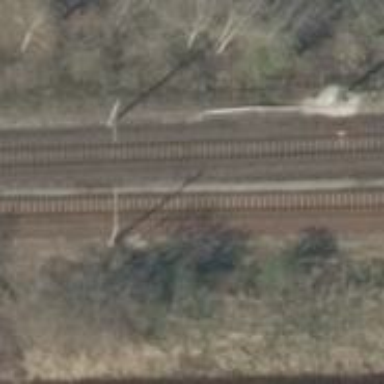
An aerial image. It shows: Railway signal.